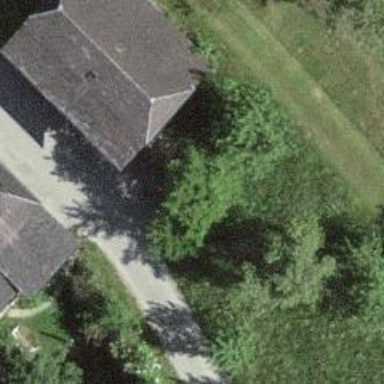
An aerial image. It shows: Barn.